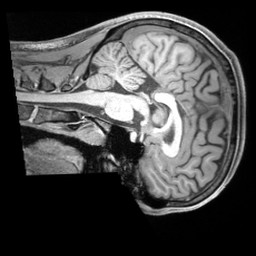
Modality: T1w
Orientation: sagittal
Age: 30
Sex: male
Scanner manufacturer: siemens
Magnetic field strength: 3 T
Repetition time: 2.2 s
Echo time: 0.00218 s